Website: apple
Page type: billing-address
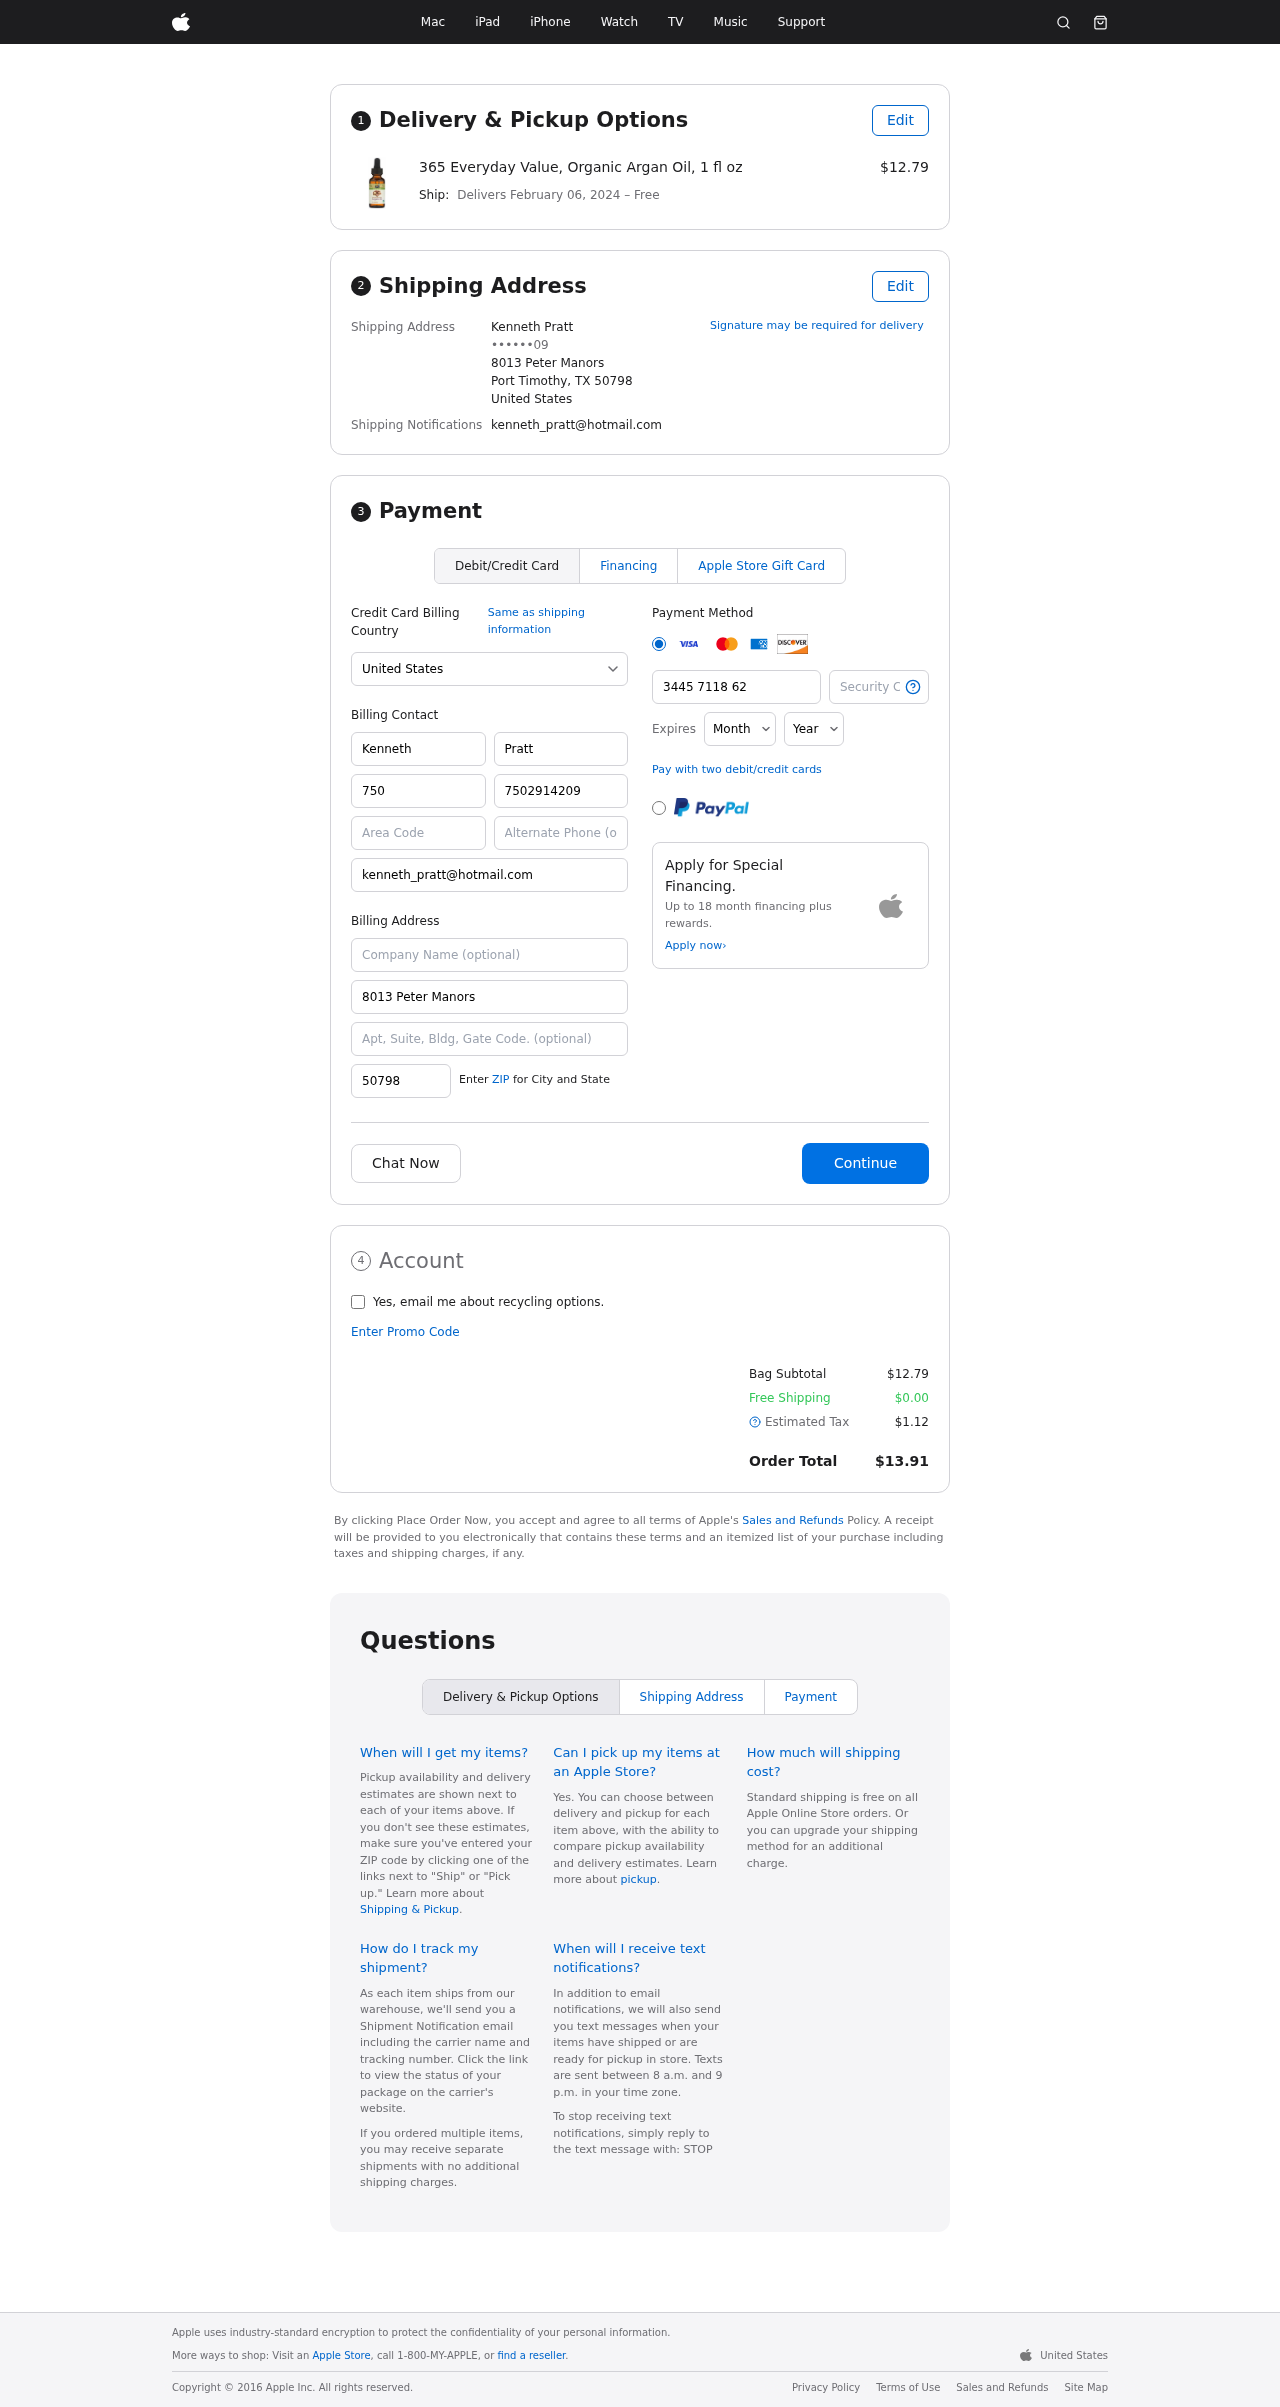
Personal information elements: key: PII_CARD_CVV
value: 8476
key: PII_CARD_EXPIRY_MONTH
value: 12
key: PII_CARD_EXPIRY_YEAR
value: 30
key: PII_CARD_NUMBER
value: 3445 7118 6251 521
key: PII_CITY_STATE_ZIP
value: Port Timothy, TX 50798
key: PII_COUNTRY
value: United States
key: PII_EMAIL
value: kenneth_pratt@hotmail.com
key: PII_FULLNAME
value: Kenneth Pratt
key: PII_STREET
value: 8013 Peter Manors
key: PII_PHONE_MASKED
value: ••••••09
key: PII_BILLING_FIRSTNAME
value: Kenneth
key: PII_BILLING_LASTNAME
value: Pratt
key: PII_BILLING_PHONE_AREA
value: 750
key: PII_BILLING_PHONE
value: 7502914209
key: PII_BILLING_EMAIL
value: kenneth_pratt@hotmail.com
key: PII_BILLING_STREET
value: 8013 Peter Manors
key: PII_BILLING_POSTCODE
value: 50798
Product elements: key: PRODUCT1_NAME
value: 365 Everyday Value, Organic Argan Oil, 1 fl oz
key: PRODUCT1_PRICE
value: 12.79
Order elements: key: ORDER_DELIVERY_DATE
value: February 06, 2024
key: ORDER_SUBTOTAL
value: $12.79
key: ORDER_SHIPPING_COST
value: $0.00
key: ORDER_TAX
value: $1.12
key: ORDER_TOTAL
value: $13.91